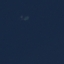
Land use / land cover: SeaLake